Aerial crown-view tile of a tropical tree (Barro Colorado Island, Panama), acquired 20250317:
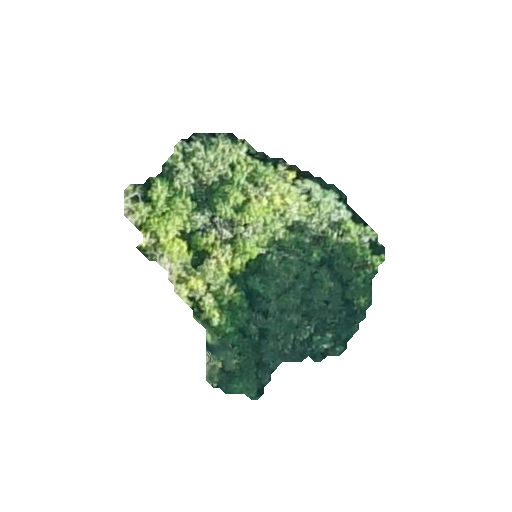
Species: Protium panamense
GBIF accepted scientific name: Protium panamense
Crown area: 62.566 m²